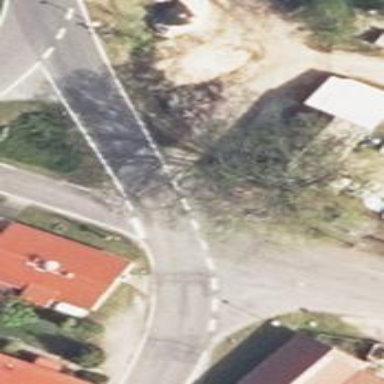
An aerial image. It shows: Secondary road with asphalt surface.